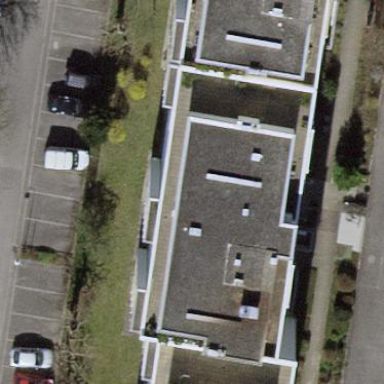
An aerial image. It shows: Terrace building.